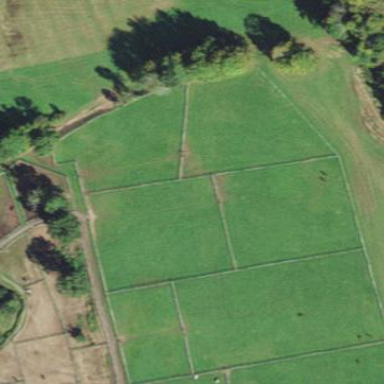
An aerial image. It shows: Pasture area used as meadow.